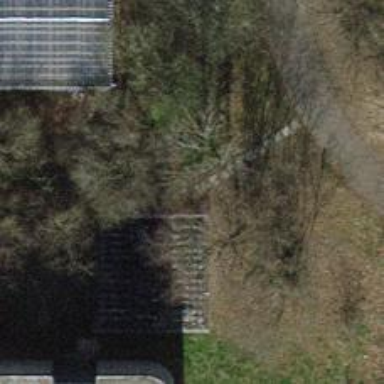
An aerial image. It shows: Path made of concrete plates.